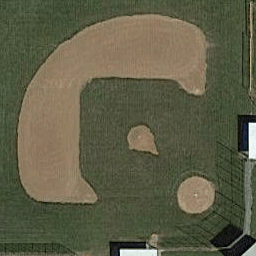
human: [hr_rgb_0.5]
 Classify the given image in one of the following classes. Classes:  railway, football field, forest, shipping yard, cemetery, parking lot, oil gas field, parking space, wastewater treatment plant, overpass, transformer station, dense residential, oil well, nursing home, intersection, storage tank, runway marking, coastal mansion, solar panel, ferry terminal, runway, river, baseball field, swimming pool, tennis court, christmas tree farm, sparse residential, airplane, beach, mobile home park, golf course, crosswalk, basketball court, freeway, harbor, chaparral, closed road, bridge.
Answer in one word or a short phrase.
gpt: baseball field